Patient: sex M, age 61
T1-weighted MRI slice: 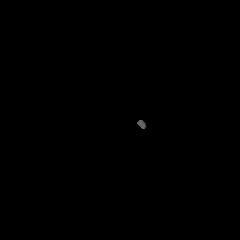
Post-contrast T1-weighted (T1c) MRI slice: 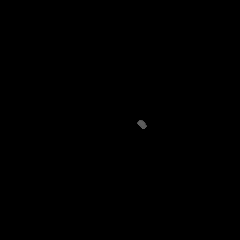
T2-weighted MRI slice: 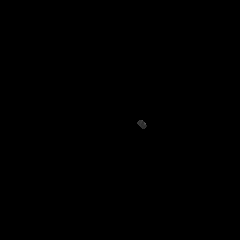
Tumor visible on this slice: no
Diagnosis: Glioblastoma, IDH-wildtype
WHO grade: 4